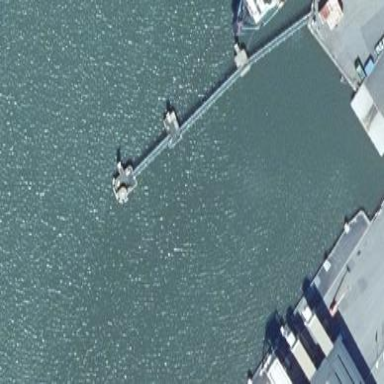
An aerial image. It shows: Man-made pier.